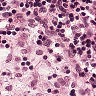
Metastatic tissue present: no